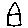
Label: house